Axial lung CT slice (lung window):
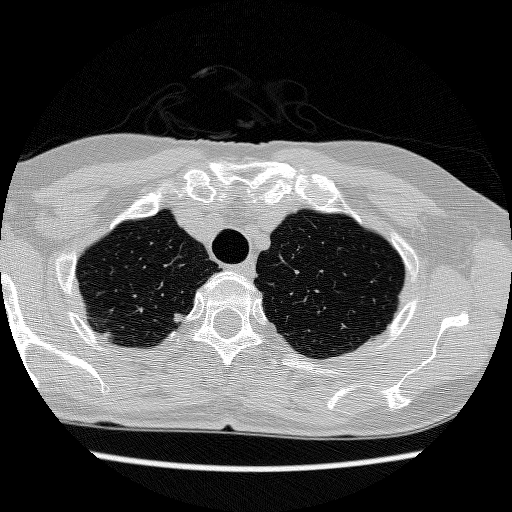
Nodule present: yes
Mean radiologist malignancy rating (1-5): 4